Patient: sex M, age 43
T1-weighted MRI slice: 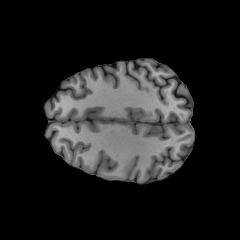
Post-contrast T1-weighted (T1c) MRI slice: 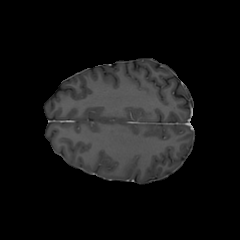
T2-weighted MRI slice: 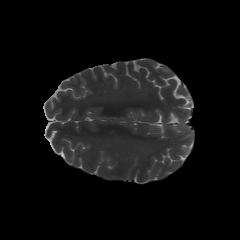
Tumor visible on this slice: no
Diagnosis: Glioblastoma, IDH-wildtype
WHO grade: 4